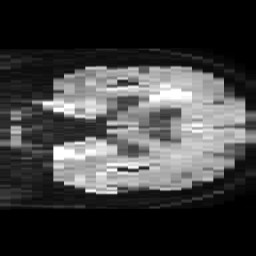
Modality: TRACE
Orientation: coronal
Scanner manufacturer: philips
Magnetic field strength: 3 T
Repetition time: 4.349 s
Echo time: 0.07521 s